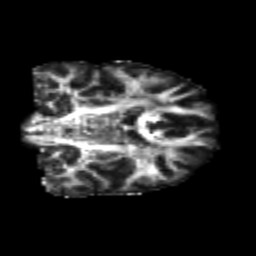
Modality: FA
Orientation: coronal
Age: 25
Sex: female
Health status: healthy
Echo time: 0.074 s